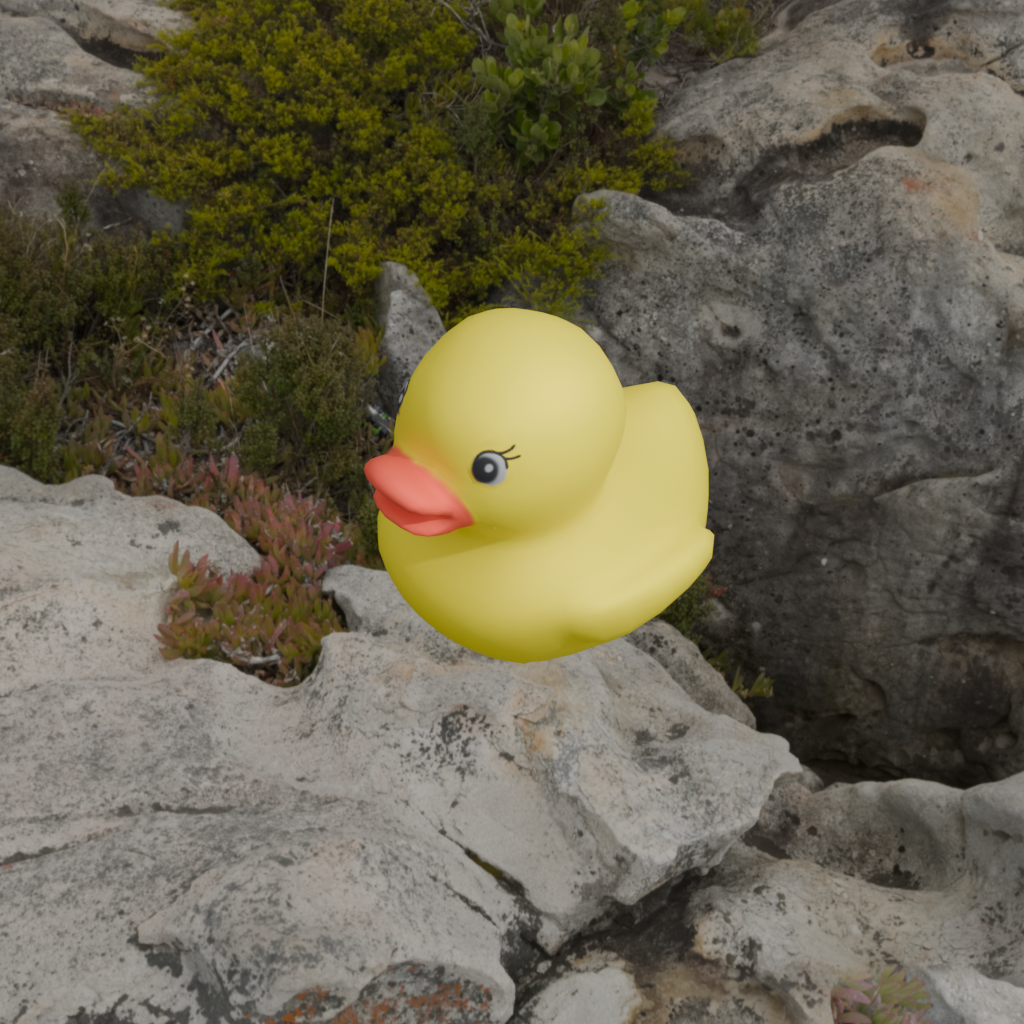
an image of a yellow rubber duck seen from <front_left_top> rocky landscape with a cloudy view of the sea.